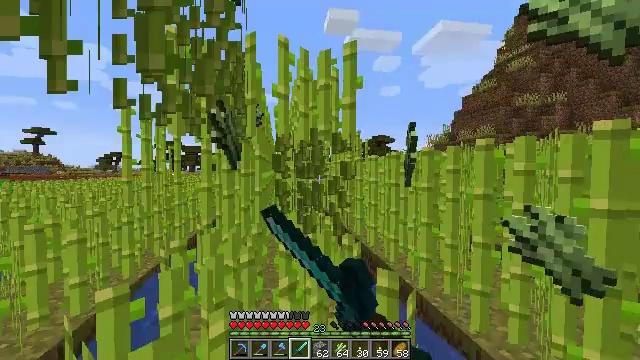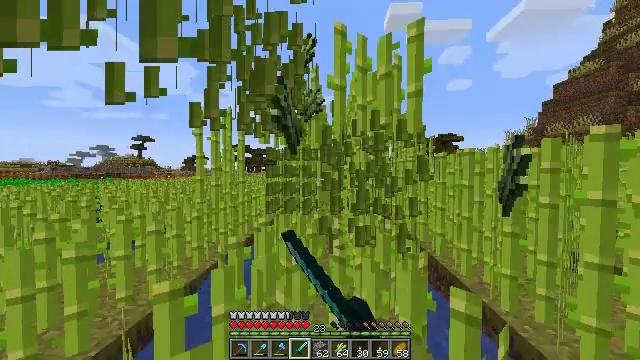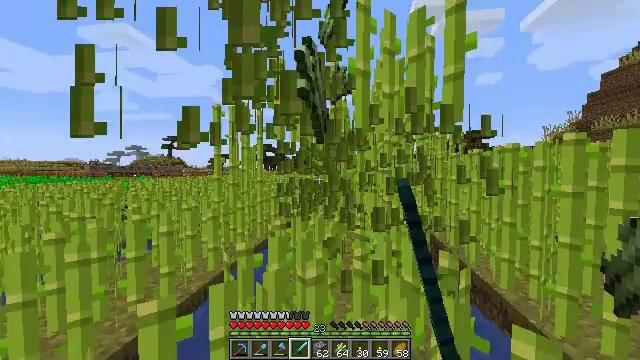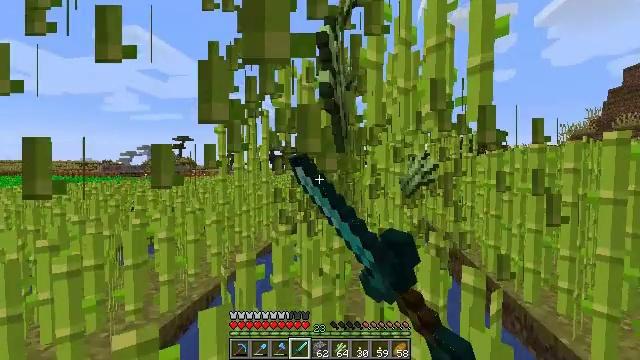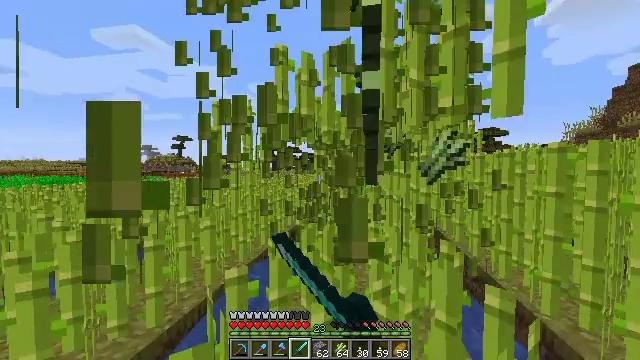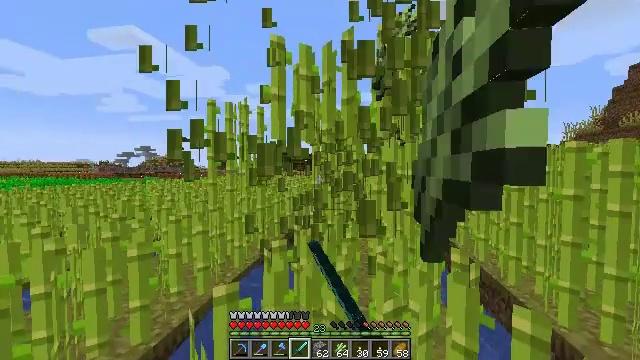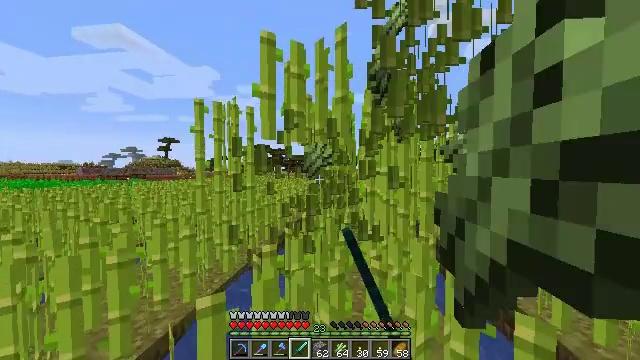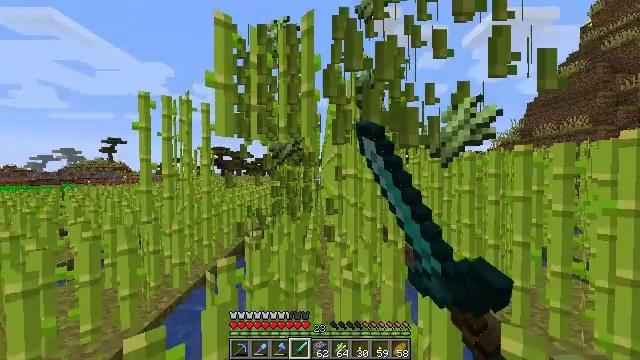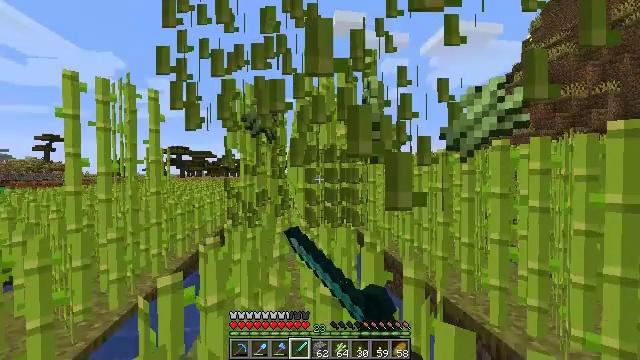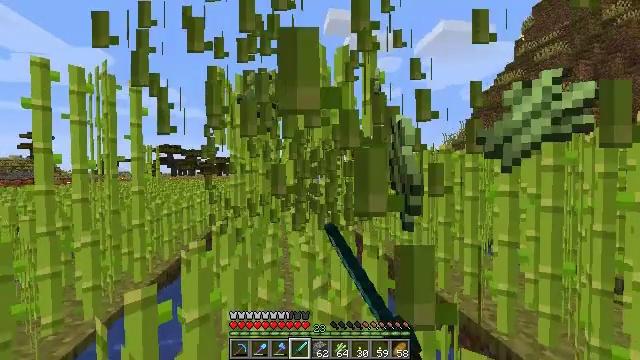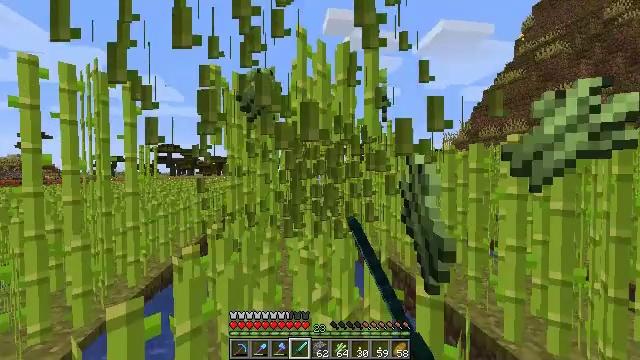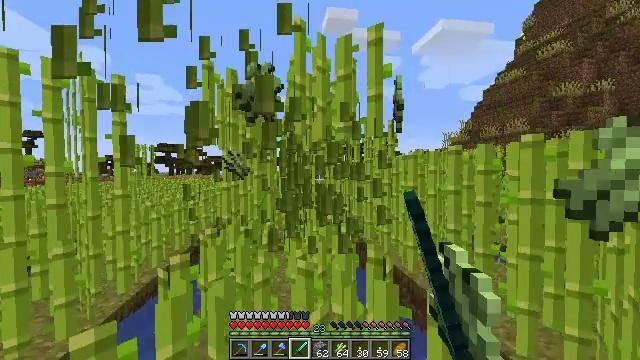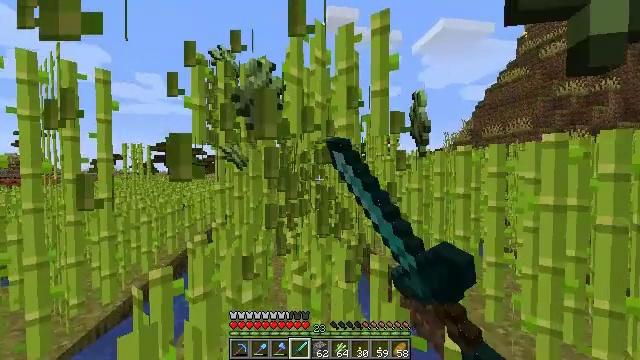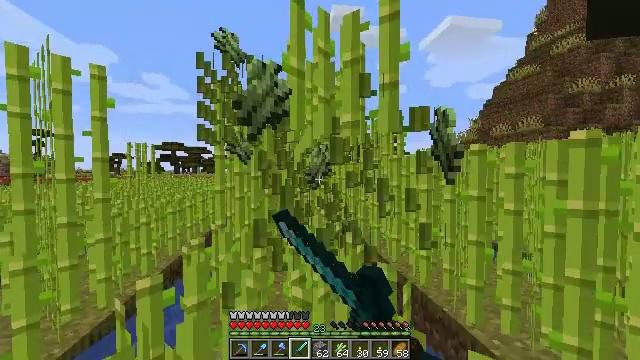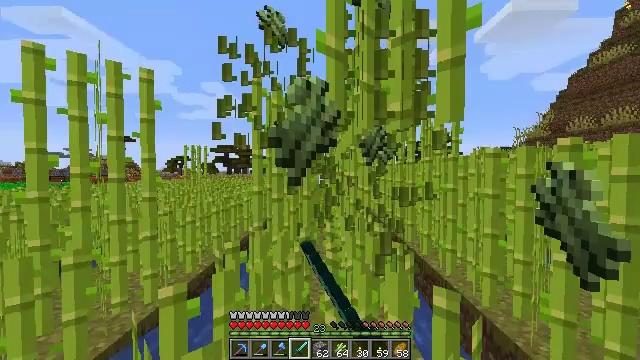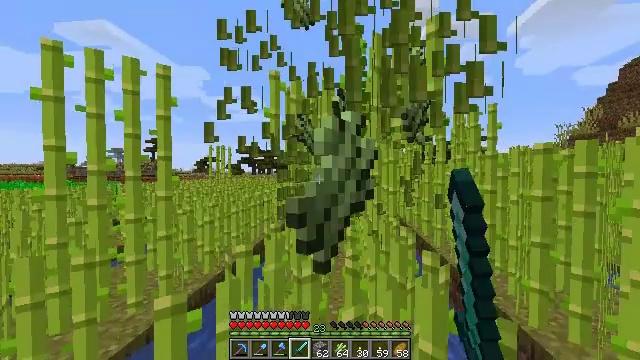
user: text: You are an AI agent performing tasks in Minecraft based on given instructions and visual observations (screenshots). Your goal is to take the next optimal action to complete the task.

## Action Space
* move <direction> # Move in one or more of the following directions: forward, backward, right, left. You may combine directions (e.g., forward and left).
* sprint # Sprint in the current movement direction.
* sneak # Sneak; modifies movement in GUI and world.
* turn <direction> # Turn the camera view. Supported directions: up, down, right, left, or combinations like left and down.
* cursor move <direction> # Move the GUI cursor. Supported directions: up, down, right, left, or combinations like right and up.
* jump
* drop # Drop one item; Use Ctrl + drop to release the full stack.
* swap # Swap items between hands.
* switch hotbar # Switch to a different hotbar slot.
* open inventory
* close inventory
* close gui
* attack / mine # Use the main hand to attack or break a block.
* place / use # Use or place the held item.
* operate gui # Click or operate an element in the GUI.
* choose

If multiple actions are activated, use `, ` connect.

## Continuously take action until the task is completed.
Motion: motion action
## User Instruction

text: Cut down the sugar cane stalks.
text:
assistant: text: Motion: move forward, turn left, attack / mine
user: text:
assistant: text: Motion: move forward, turn left, attack / mine
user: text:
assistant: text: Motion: move forward, turn left, attack / mine
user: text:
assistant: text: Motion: move forward, attack / mine
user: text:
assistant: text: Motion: move forward, attack / mine
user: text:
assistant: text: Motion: move forward, turn right, attack / mine
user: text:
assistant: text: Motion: move forward, turn right, attack / mine
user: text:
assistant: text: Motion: move forward, turn right, attack / mine
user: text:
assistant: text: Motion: move forward, turn right, attack / mine
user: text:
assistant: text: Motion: move forward, attack / mine
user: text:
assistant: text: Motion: move forward, attack / mine
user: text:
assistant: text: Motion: move forward, attack / mine
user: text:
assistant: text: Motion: move forward, turn left, attack / mine
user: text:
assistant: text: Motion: move forward, turn left, attack / mine
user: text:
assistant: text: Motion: move forward, turn left, attack / mine
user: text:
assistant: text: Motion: move forward, attack / mine
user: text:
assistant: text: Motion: move forward, attack / mine
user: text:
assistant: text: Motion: move forward, attack / mine
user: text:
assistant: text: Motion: move forward, turn right, attack / mine
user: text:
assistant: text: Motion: move forward, turn right, attack / mine
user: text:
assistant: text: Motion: move forward, turn right, attack / mine
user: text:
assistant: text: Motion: move forward, attack / mine
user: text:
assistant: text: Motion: move forward, attack / mine
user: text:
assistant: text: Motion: move forward, turn left, attack / mine
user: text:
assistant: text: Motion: move forward, turn left, attack / mine
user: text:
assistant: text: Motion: move forward, turn left, attack / mine
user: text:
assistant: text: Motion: move forward, turn left, attack / mine
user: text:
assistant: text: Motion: move forward, attack / mine
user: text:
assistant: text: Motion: move forward, attack / mine
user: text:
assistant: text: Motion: move forward, turn right, attack / mine